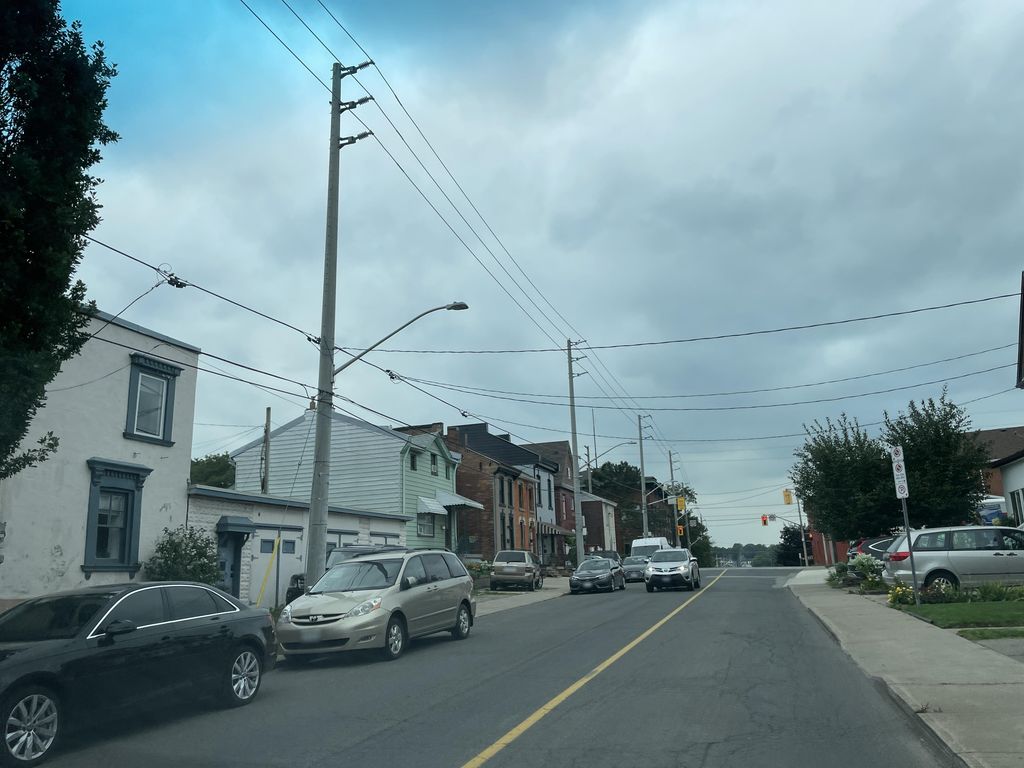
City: hamilton